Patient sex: M
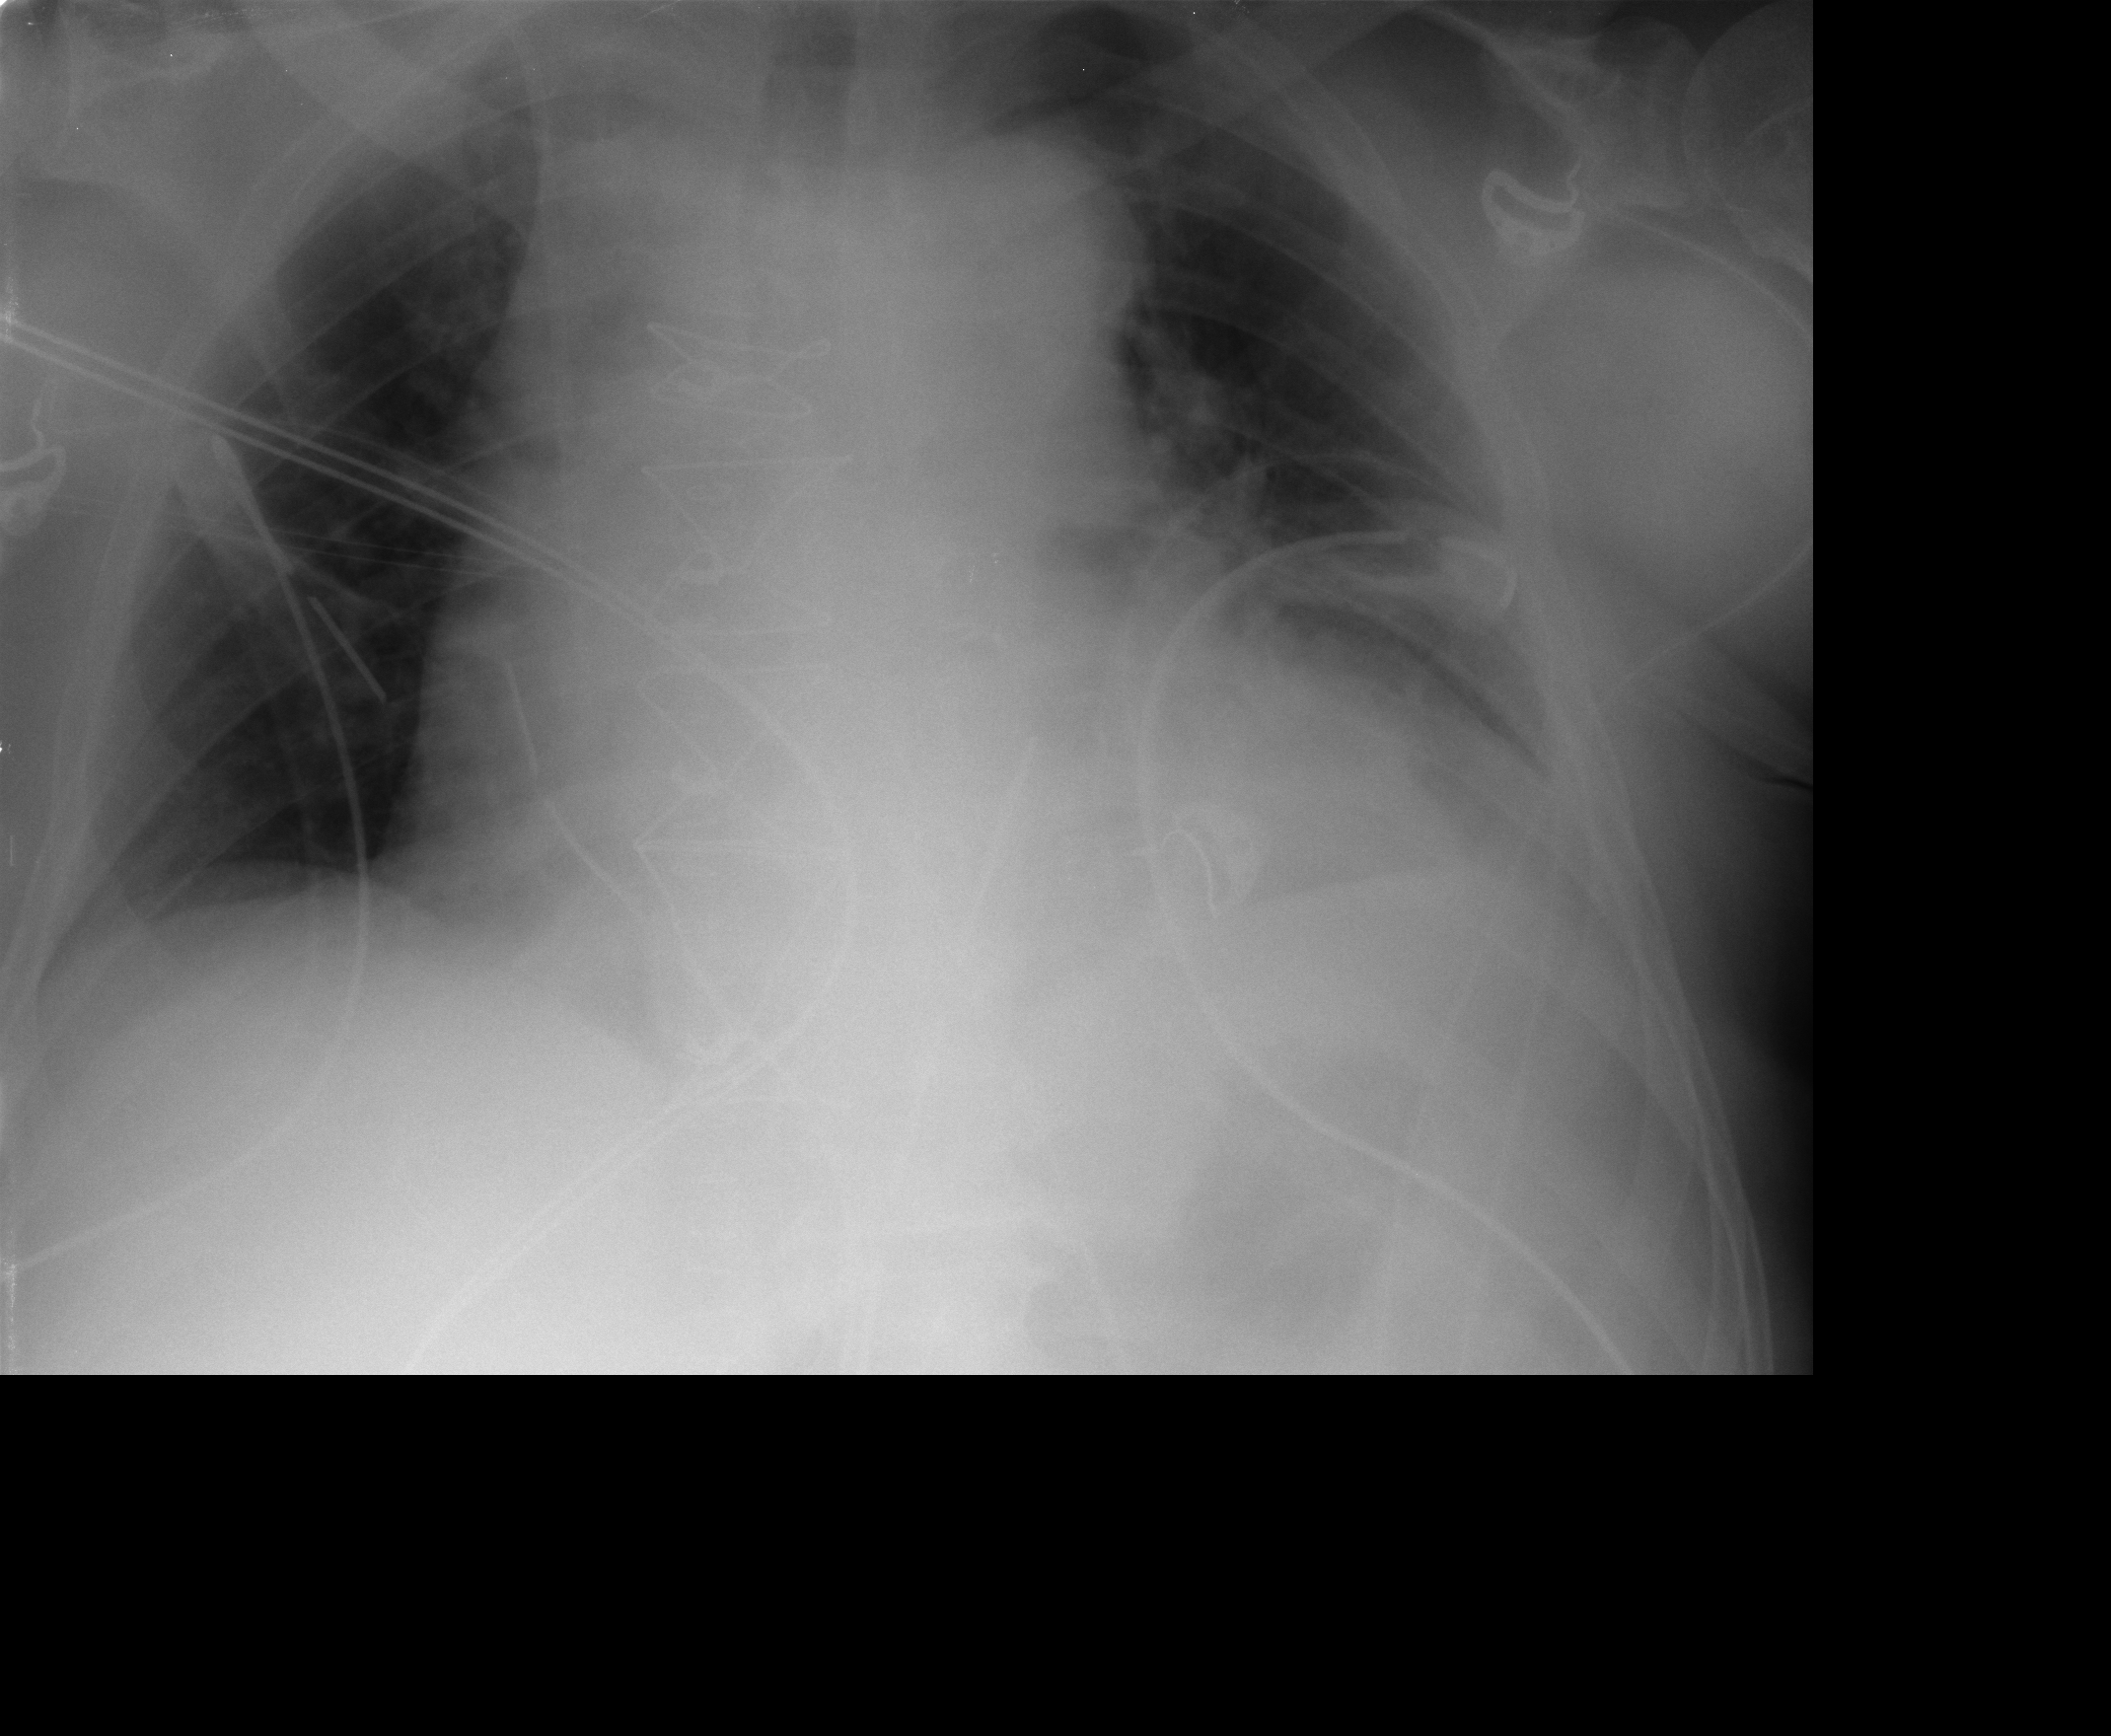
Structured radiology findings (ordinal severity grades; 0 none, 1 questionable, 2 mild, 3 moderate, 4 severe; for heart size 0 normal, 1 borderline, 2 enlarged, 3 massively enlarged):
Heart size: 2
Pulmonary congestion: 0
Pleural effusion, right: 0
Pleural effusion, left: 2
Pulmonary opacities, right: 0
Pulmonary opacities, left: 1
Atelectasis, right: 0
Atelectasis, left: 3